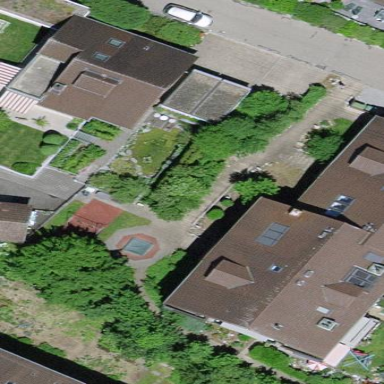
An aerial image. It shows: Residential building.